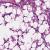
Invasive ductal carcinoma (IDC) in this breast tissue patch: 1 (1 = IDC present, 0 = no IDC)